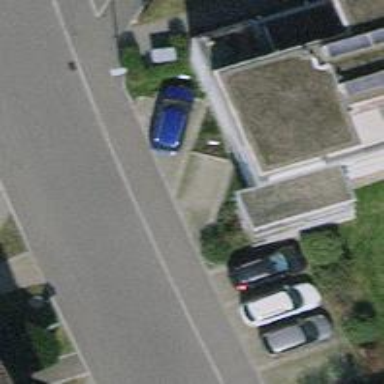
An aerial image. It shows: Sidewalk.